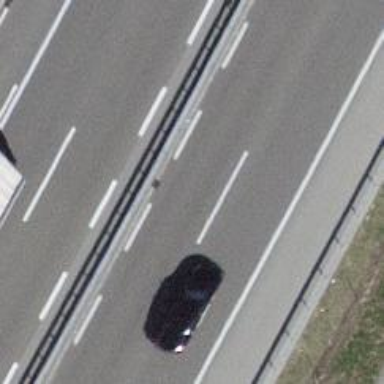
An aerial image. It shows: Asphalt motorway.